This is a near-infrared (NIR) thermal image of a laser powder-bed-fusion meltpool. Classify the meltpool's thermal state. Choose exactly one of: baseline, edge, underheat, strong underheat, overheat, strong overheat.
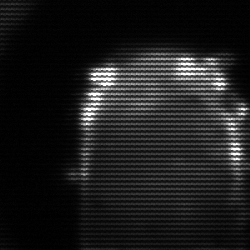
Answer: baseline